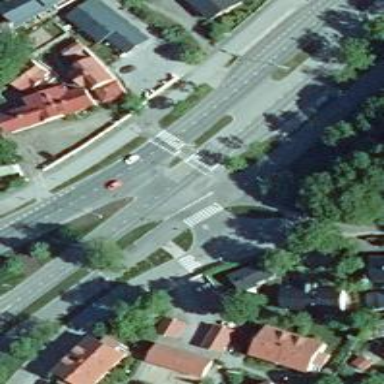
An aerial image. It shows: Marked footway with asphalt surface. The crossing includes pedestrian island.